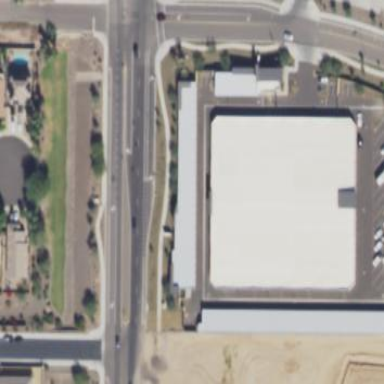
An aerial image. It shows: Storage building.